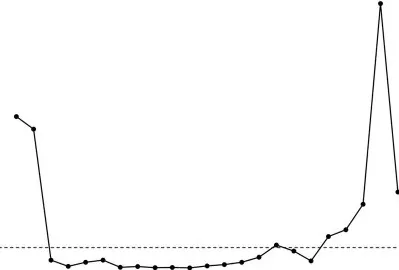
The patient's CA125 dropped to normal after treatment. Then slowly elevated from 46.4 to 79.9 ng/mL in the SD period. Up to Dec 2020, CA125 rapidly jumped to 287.8 ng/mL.
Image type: pathology (masson_trichrome)